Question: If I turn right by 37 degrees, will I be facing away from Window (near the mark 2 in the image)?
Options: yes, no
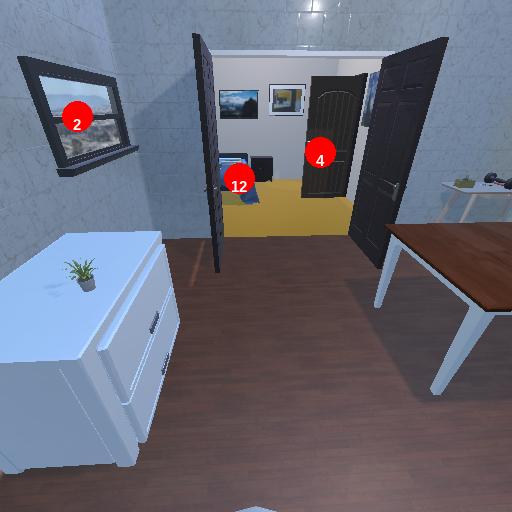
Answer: yes